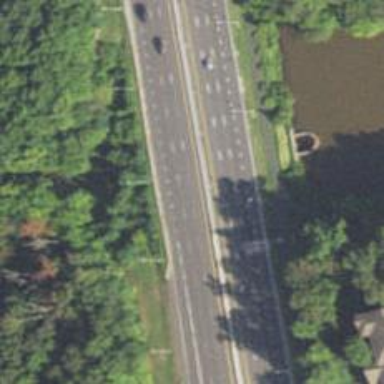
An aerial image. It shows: Motorway.